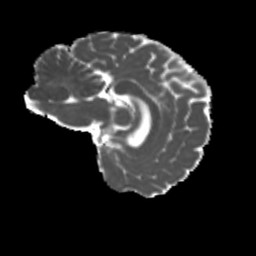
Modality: MD
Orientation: sagittal
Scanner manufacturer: siemens
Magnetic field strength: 3 T
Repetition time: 4 s
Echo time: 0.0594 s